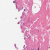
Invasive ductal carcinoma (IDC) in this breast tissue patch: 0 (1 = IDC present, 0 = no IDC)